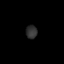
Tissue: prostate
Cell type: Fibroblasts
Senescence score: 0.7105
Nuclear area (px): 146
Mean DAPI intensity: 48.384